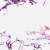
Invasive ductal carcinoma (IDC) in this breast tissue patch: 0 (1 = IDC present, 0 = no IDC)